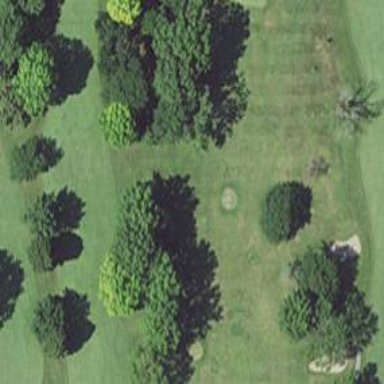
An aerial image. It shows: Golf fairway surrounded by grass.